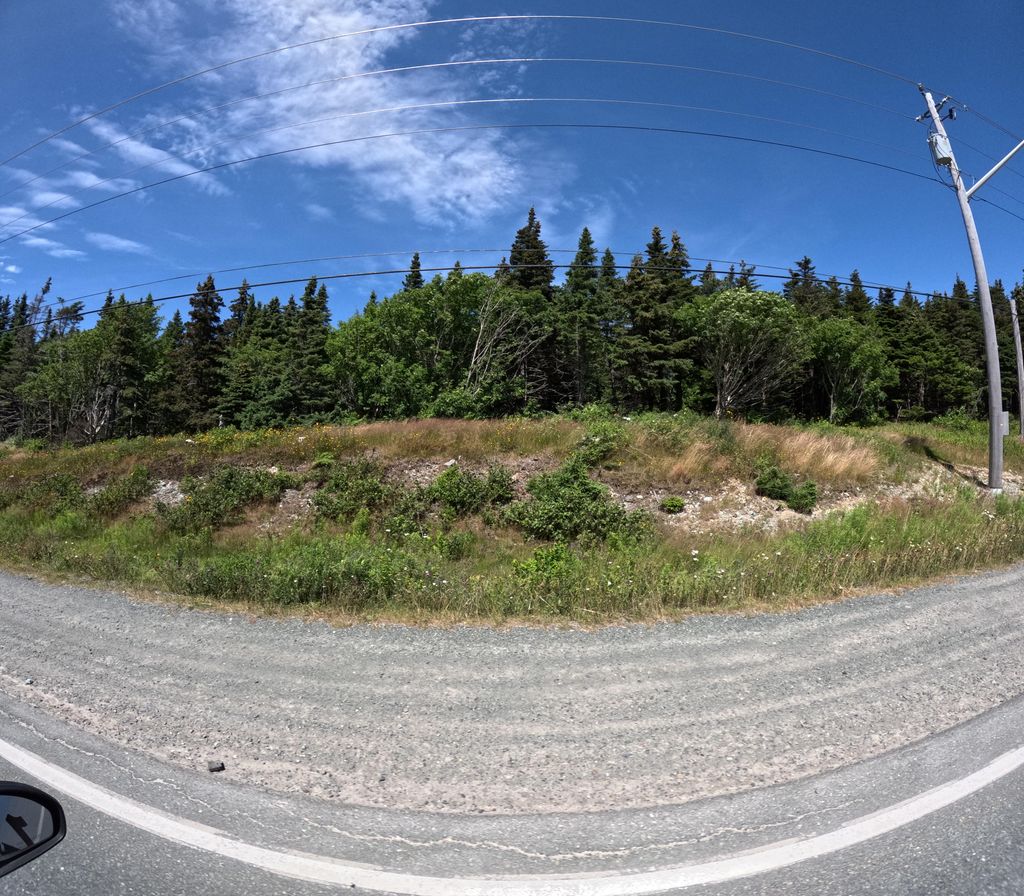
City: st_johns